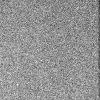
Atmospheric dust classification: dusty